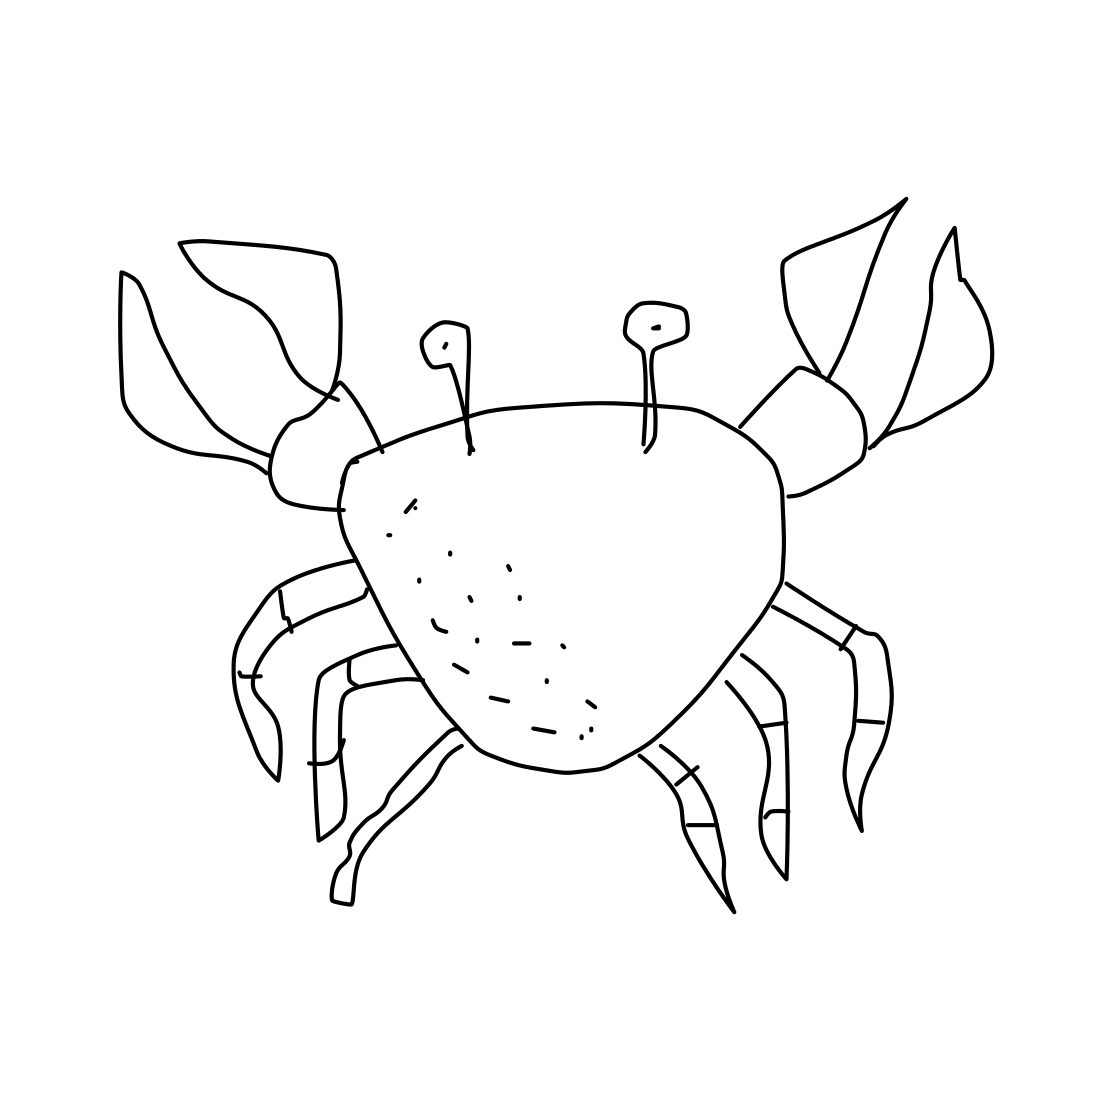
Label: crab